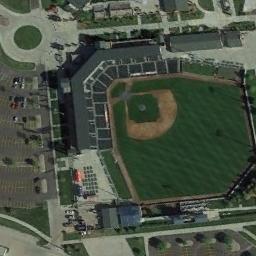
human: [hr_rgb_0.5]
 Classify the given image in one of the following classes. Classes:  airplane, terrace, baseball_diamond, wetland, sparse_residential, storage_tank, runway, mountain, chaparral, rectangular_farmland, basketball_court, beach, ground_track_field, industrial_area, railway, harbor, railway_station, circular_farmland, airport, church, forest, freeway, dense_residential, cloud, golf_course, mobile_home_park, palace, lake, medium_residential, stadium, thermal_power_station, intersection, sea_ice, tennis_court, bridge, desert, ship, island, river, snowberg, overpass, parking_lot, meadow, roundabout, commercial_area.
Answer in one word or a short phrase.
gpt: baseball_diamond